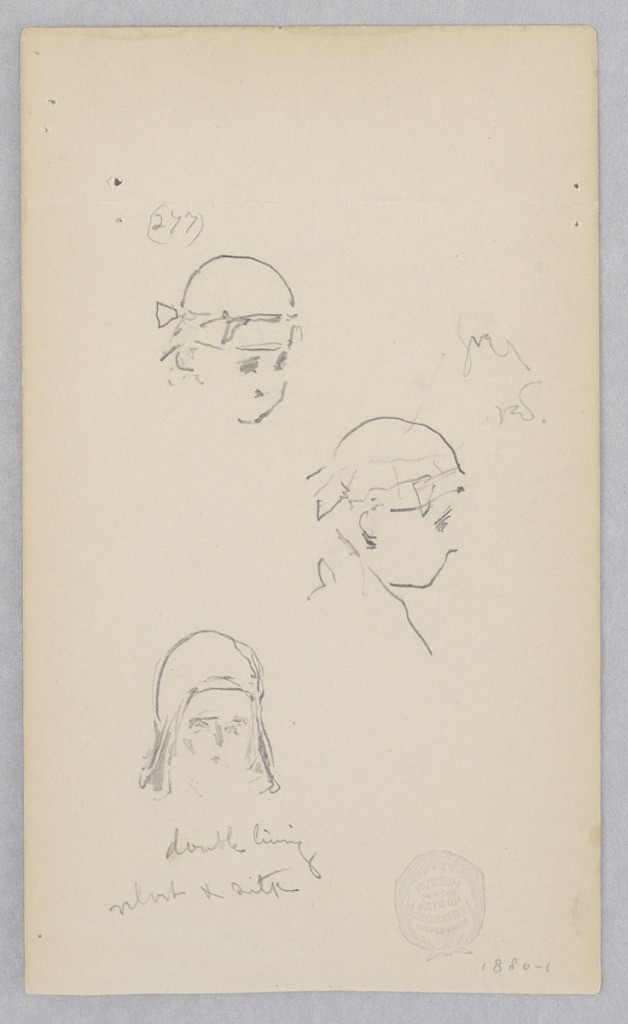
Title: Headdress
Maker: Robert Frederick Blum, American, 1857–1903
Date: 1880–1881
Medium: Graphite on wove paper
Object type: Drawing
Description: Three sketches of a figure wearing a headdress.